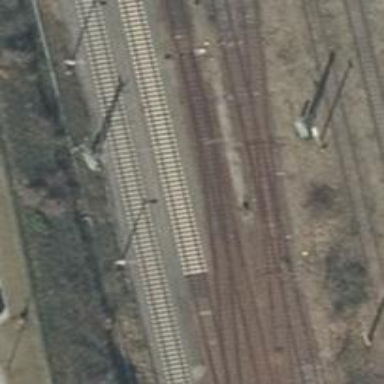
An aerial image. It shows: Railway switch.